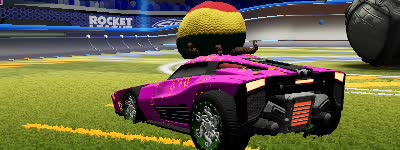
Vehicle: breakout